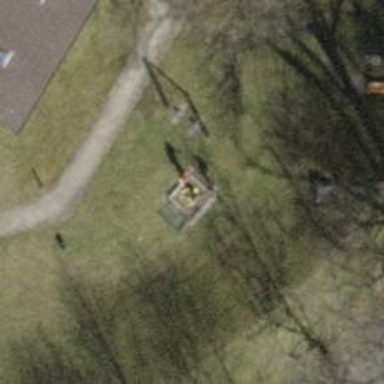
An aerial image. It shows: Sandpit playground.